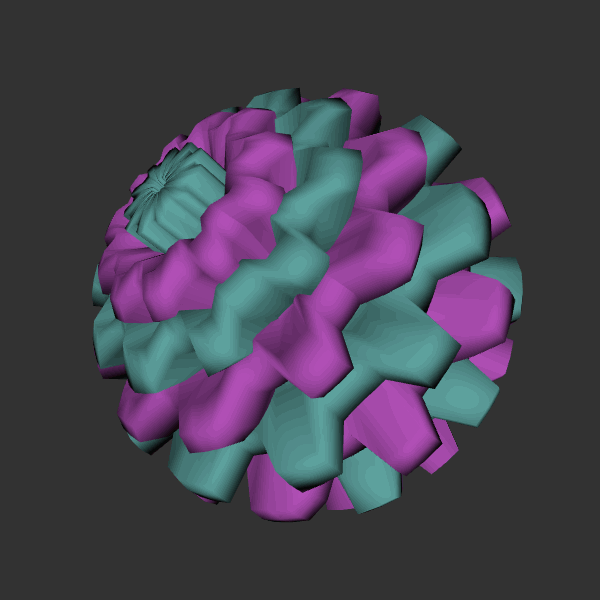
Background: dark